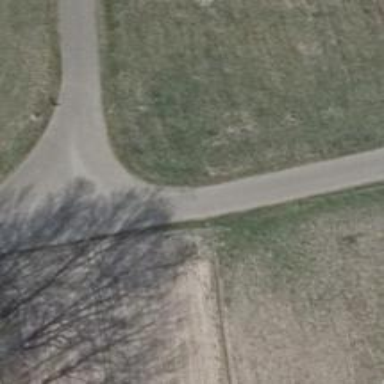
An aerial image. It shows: Unclassified road with asphalt surface.